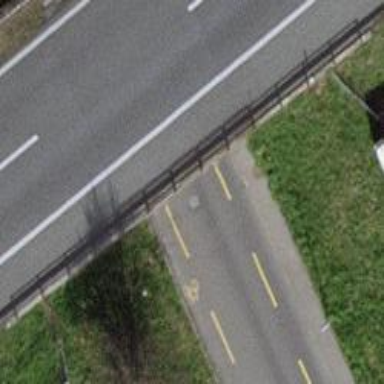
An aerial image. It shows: Unclassified road with asphalt surface. It has designated cycle lane.